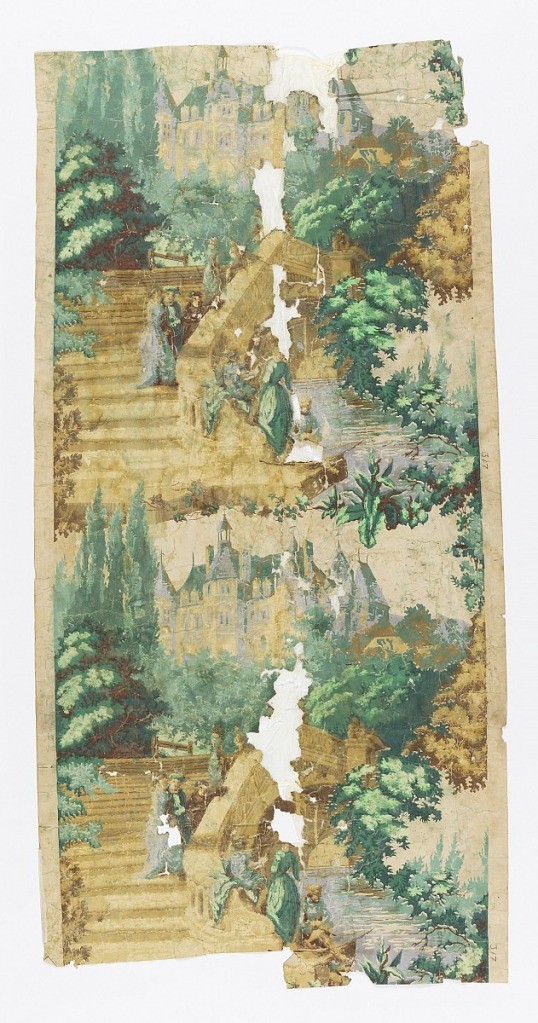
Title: Sidewall
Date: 1850–1900
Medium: Block-printed, machine-made paper
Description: Courtiers and ladies dallying on bridge.